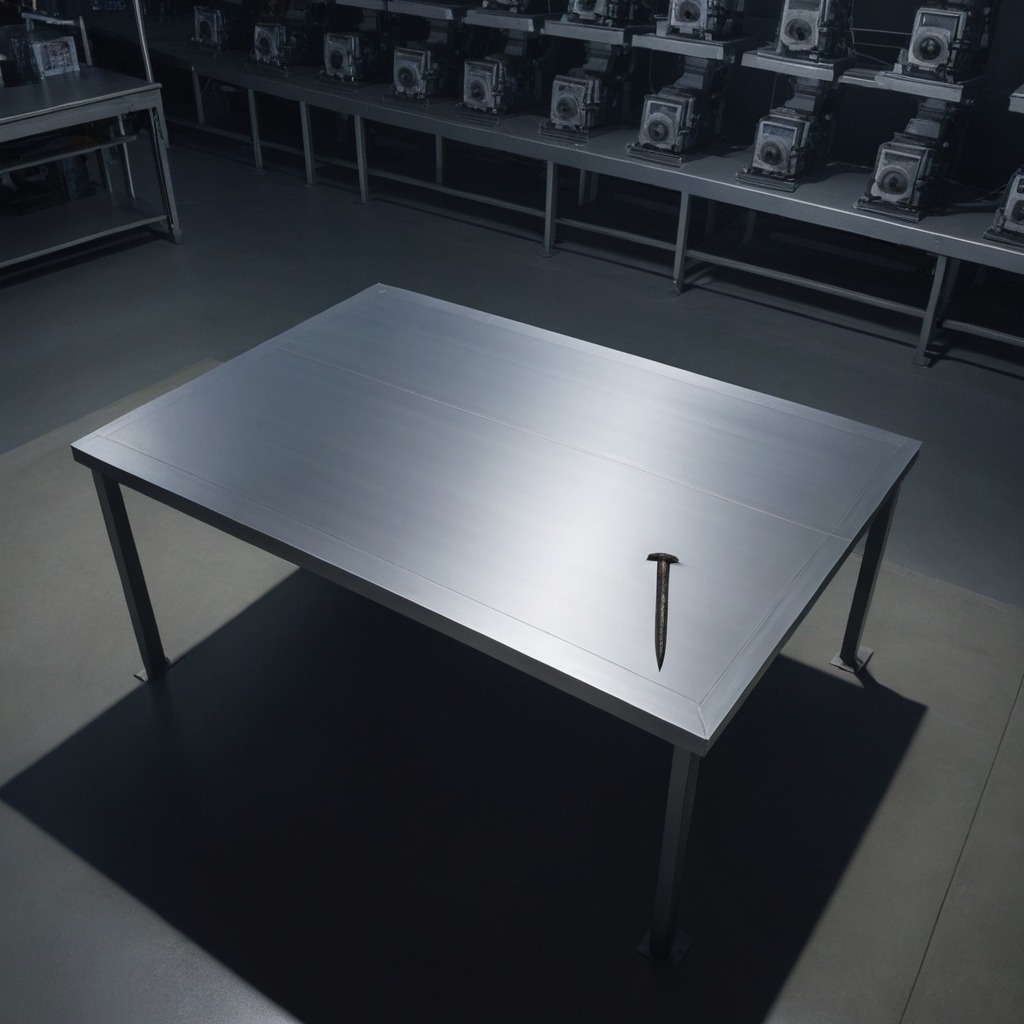
A nail is lying on the tabletop in the evening.